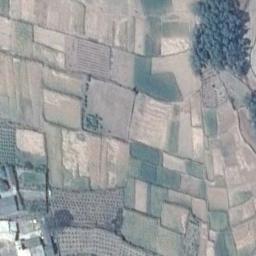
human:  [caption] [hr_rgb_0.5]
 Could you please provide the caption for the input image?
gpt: The bare and green terrace is next to some houses and trees .

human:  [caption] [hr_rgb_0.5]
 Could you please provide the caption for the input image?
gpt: Many green plants are on the terrace .

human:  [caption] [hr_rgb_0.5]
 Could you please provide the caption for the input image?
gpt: A large layer of brown and green mixed terraces .

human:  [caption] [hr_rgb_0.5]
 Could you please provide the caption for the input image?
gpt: There is a winding path through the green terraces .

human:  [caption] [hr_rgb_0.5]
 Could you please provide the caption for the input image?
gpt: There are many yellow terraces and some green ones .